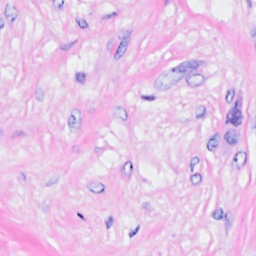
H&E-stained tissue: Breast